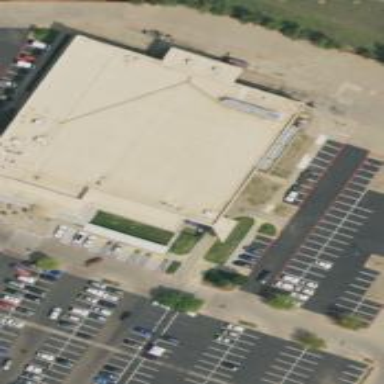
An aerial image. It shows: Building that houses supermarket.